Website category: university
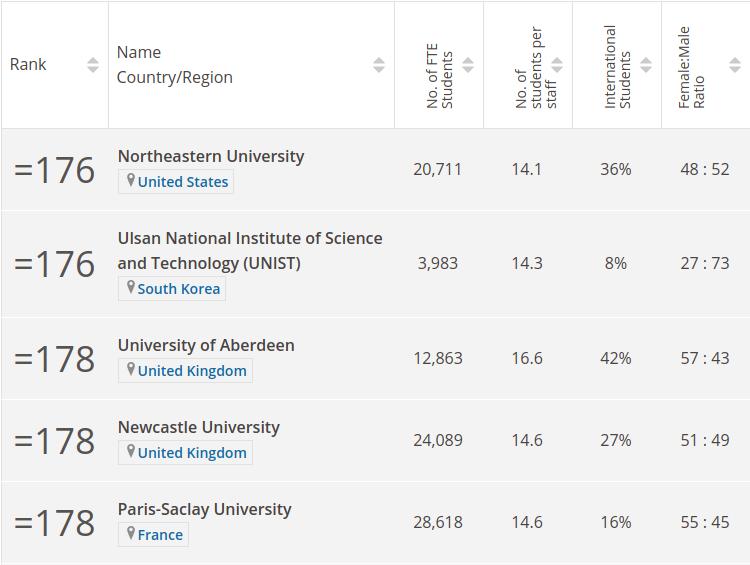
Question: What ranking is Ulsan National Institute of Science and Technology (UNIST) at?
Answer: =176

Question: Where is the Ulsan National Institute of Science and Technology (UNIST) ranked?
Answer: =176

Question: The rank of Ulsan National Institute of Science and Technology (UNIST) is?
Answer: =176

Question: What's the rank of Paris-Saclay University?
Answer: =178

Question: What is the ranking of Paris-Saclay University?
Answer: =178

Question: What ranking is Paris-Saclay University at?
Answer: =178

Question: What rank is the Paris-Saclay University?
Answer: =178

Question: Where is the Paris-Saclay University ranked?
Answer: =178

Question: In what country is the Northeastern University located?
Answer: United States

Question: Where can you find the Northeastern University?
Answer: United States

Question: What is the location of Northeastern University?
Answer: United States

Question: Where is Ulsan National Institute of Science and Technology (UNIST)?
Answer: South Korea

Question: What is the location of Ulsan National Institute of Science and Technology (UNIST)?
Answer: South Korea

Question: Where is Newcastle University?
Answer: United Kingdom

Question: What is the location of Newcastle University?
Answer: United Kingdom

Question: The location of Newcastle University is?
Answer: United Kingdom

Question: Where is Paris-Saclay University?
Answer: France

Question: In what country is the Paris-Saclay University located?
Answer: France

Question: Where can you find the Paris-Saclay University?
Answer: France

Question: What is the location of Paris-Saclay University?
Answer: France

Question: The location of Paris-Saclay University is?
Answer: France

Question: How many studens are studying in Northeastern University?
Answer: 20,711

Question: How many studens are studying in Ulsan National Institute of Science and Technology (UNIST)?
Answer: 3,983

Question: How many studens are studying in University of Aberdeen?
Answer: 12,863

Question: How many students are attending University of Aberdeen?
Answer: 12,863

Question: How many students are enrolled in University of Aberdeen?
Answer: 12,863

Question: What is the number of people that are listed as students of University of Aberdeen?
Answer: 12,863

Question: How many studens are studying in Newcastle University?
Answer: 24,089

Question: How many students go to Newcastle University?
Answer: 24,089

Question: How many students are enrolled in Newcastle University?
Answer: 24,089

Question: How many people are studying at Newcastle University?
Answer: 24,089

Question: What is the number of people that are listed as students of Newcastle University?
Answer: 24,089

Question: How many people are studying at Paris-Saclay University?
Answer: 28,618

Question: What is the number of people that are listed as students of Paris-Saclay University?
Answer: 28,618

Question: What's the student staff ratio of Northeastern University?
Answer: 14.1

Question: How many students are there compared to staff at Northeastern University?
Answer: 14.1

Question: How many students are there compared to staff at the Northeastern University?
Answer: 14.1

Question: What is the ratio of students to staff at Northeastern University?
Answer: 14.1

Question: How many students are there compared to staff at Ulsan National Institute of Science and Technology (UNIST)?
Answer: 14.3

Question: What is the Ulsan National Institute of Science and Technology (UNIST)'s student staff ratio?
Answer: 14.3

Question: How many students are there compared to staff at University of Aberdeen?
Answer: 16.6

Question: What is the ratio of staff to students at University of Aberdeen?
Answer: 16.6

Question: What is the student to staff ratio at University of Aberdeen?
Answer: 16.6

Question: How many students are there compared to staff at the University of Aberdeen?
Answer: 16.6

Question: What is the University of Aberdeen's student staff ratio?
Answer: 16.6

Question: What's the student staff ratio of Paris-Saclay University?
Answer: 14.6

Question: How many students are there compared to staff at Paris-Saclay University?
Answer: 14.6

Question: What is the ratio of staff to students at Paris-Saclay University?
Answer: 14.6

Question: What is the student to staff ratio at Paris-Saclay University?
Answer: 14.6

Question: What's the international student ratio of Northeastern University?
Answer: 36%

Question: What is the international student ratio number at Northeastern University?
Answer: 36%

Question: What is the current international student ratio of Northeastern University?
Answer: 36%

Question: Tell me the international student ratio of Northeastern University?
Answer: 36%

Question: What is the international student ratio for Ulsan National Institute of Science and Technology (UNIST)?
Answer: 8%

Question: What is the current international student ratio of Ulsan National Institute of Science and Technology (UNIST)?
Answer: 8%

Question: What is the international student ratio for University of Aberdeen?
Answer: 42%

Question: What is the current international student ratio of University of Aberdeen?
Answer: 42%

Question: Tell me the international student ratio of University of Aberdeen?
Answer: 42%

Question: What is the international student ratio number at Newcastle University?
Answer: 27%

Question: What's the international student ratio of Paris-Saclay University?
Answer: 16%

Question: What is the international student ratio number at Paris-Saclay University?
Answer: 16%

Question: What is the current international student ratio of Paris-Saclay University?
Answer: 16%

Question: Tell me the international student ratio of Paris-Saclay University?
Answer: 16%

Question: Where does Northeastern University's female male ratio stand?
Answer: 48 : 52